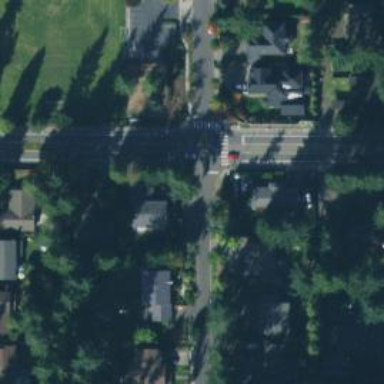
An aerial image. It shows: Stop road.